Question: I'm trying to add an UIBarbutton with image on my UINavigationbar. However, the button moves to the center instead of keep on the left, also the image becomes huge. Can you guys help me, please?

'''
override func viewDidLoad() {
super.viewDidLoad()
//Delegate TableView
self.tableViewTopSell.delegate = self
//SetupNavBarCustom
self.navigationController?.navigationBar.CustomNavigationBar()
let logo = UIImage(named: "tag.png")
let imageView = UIImageView(image:logo)
self.navigationItem.titleView = imageView
//Hamburg Menu
self.navigationItem.leftBarButtonItem = nil
let button = UIButton(type: .custom)
button.setImage(UIImage (named: "hamburgIcon"), for: .normal)
button.frame = CGRect(x: 0.0, y: 0.0, width: 35.0, height: 35.0)
//button.addTarget(target, action: nil, for: .touchUpInside)
let barButtonItem = UIBarButtonItem(customView: button)
self.navigationItem.leftBarButtonItems = [barButtonItem]
'''
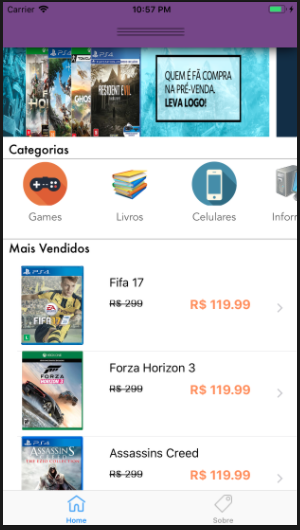
Answer: '''
let btnBack = UIButton()
btnBack.setImage(#imageLiteral(resourceName: "back"), for: .normal)
btnBack.frame = CGRect.init(x: 0, y: 0, width: 30, height: 30)
btnBack.addTarget(self, action: #selector(addTapped), for: .touchUpInside)
btnBack.imageView?.contentMode = .scaleAspectFit
let leftBack = UIBarButtonItem.init(customView: btnBack)
navigationItem.leftBarButtonItem = leftBack
'''
> Also check the size of image which you are trying to set for left-bar
button.
I used 35 x 35 for 2x image and 53 x 53 size for 3x image.